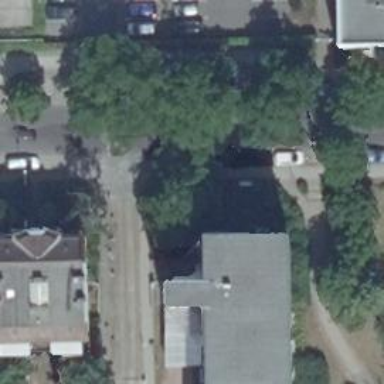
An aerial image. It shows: Residential road with asphalt surface. There is parallel parking on the right side and perpendicular parking on the left side.